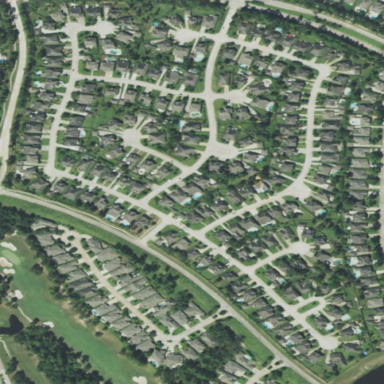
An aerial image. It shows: Residential neighbourhood.